Question: i'm using react-native with react-navigation-drawer to generate a side menu for navigate beetwen screens.
My question is: Exist a way or a guide to put subpages in the side menu?
any suggestion is welcome and thank you in advance
On left how appear my menu and on right is what i want:

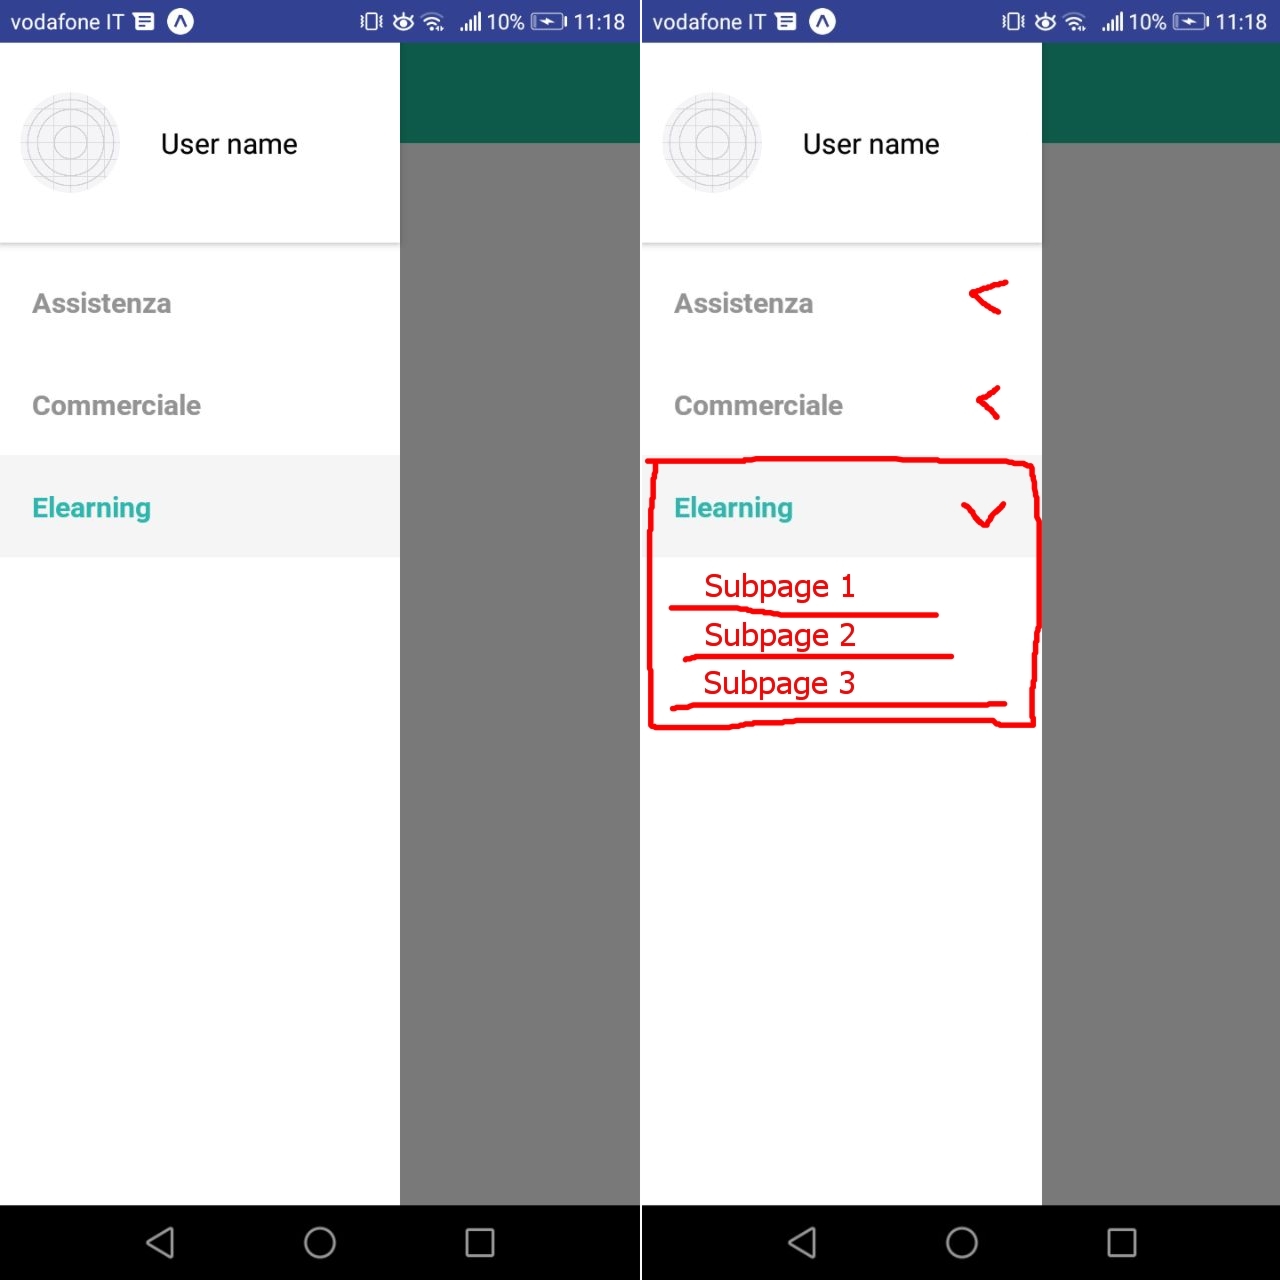
Answer: you can customized it using
> CustomDrawerContent
it has alot of option please do read about it not all of item needs to be customized
i just made this example fast for you
documentaion
> <URL>
'''
import React from 'react';
import { View, Text,TouchableOpacity } from 'react-native';
import { NavigationContainer } from '@react-navigation/native';
import {
createDrawerNavigator,
DrawerContentScrollView,
DrawerItemList,
DrawerItem,
} from '@react-navigation/drawer';
import Animated from 'react-native-reanimated';
function Feed() {
return (
<View style={{ flex: 1, justifyContent: 'center', alignItems: 'center' }}>
<Text>Feed Screen</Text>
</View>
);
}
function Article() {
return (
<View style={{ flex: 1, justifyContent: 'center', alignItems: 'center' }}>
<Text>Article Screen</Text>
</View>
);
}
function CustomDrawerContent({ navigation ,progress, ...rest }) {
const translateX = Animated.interpolate(progress, {
inputRange: [0, 1],
outputRange: [-100, 0],
});
const [isshow,show] = React.useState(false)
return (
<DrawerContentScrollView {...rest}>
<Animated.View style={{ transform: [{ translateX }] }}>
<TouchableOpacity onPress={()=>{show(true)}}>
<Text>
press me
</Text>
</TouchableOpacity>
<View>
{isshow ? (
<View>
<TouchableOpacity onPress={()=>{navigation.navigate('Feed')}}>
<Text> page one 1</Text>
</TouchableOpacity>
<TouchableOpacity onPress={()=>{navigation.navigate('Article')}}>
<Text> page one 2</Text>
</TouchableOpacity>
</View>
):null}
</View>
</Animated.View>
</DrawerContentScrollView>
);
}
const Drawer = createDrawerNavigator();
function MyDrawer() {
return (
<Drawer.Navigator drawerContent={props => <CustomDrawerContent {...props} />}>
<Drawer.Screen name="Feed" component={Feed} />
<Drawer.Screen name="Article" component={Article} />
</Drawer.Navigator>
);
}
export default function App() {
return (
<NavigationContainer>
<MyDrawer />
</NavigationContainer>
);
}
'''
expo link
> <URL>